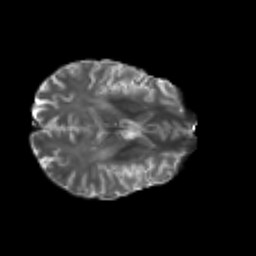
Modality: T2w
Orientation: axial
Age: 39
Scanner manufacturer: philips
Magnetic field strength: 3 T
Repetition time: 8.599 s
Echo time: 0.1273 s